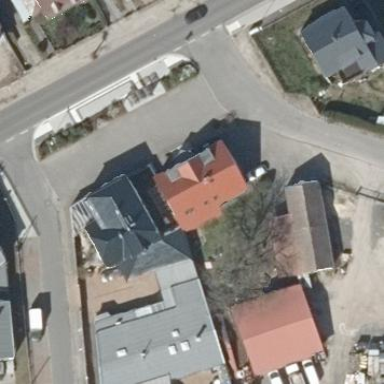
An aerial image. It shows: Residential building.